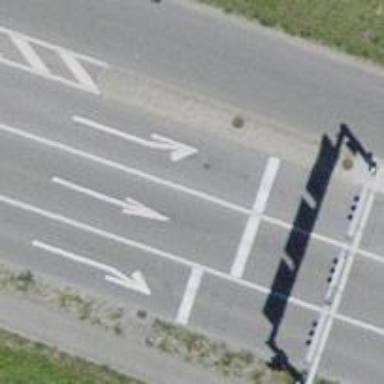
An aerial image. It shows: Road with traffic signals controlling the flow of traffic.